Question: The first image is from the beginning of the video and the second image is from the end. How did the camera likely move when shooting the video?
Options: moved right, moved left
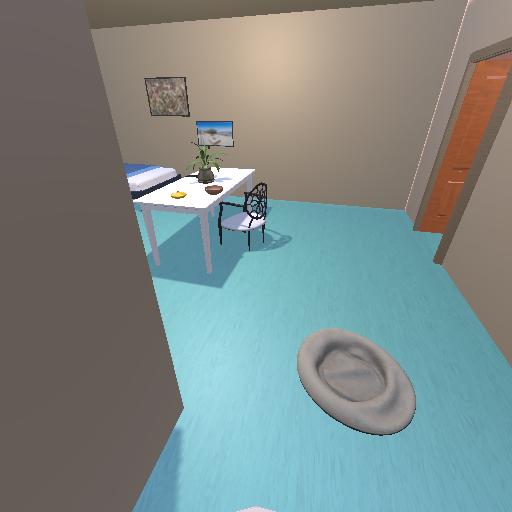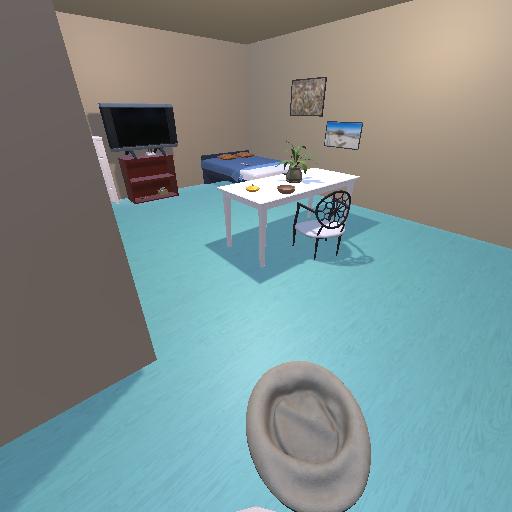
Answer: moved right